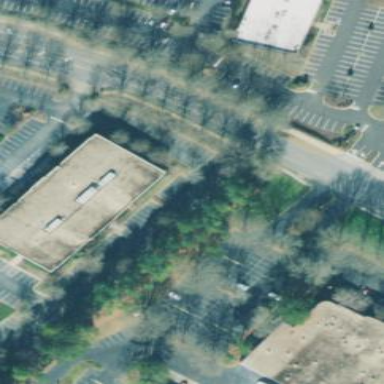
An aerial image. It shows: Commercial building.